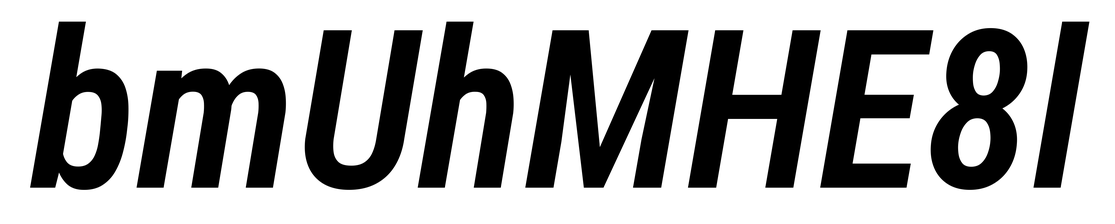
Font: Roboto-Italic_Condensed_SemiBold_Italic